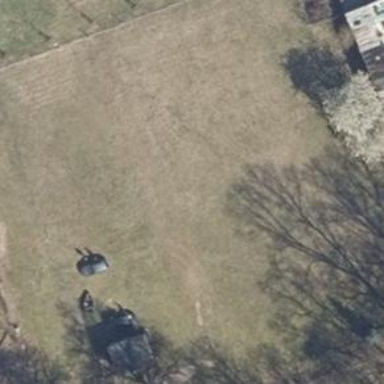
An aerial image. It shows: Parking area covered with grass.